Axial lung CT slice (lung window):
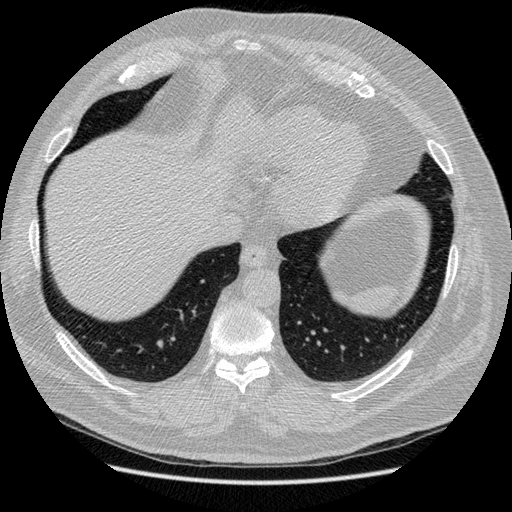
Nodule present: no